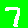
Digit: 7